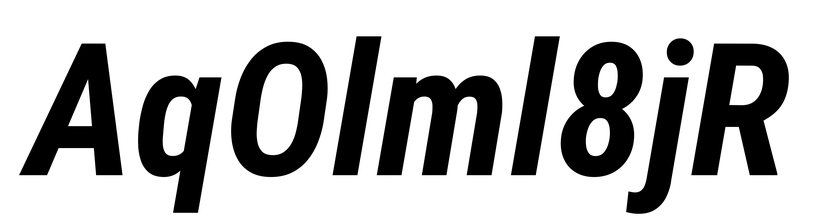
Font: Roboto-Italic_Condensed_Bold_Italic